Interaction volume radius: 5 \u00c5
Interaction volume height: 25 \u00c5
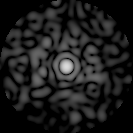
Disorder parameter: 0.8825